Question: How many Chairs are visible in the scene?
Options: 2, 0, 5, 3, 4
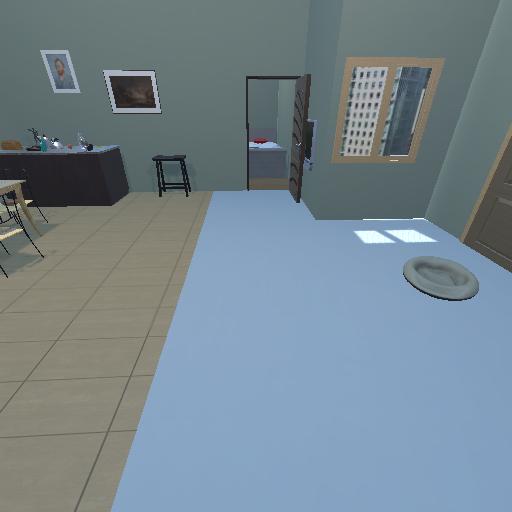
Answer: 2